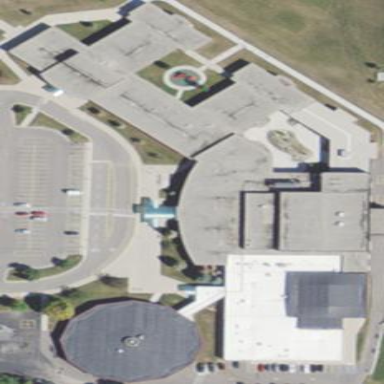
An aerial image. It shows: School building.